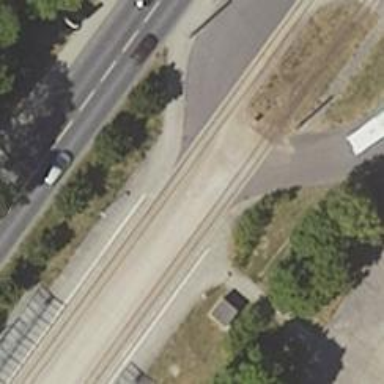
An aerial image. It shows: Tram level crossing on the railway.